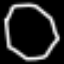
Label: octagon